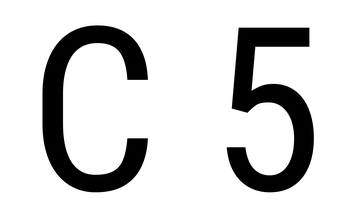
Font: Roboto_Condensed_Regular